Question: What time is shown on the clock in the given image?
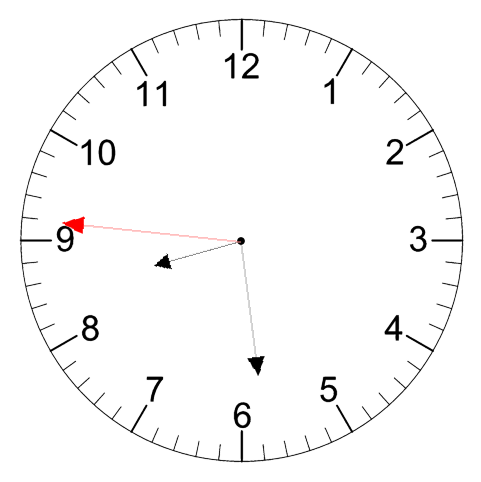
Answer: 08:28:46